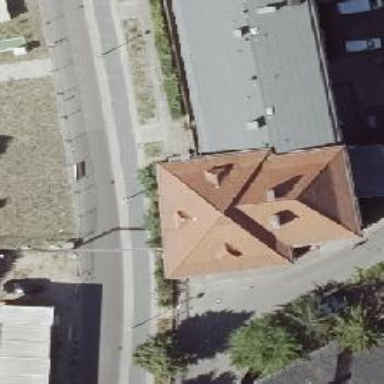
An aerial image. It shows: View of roof with edges.